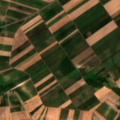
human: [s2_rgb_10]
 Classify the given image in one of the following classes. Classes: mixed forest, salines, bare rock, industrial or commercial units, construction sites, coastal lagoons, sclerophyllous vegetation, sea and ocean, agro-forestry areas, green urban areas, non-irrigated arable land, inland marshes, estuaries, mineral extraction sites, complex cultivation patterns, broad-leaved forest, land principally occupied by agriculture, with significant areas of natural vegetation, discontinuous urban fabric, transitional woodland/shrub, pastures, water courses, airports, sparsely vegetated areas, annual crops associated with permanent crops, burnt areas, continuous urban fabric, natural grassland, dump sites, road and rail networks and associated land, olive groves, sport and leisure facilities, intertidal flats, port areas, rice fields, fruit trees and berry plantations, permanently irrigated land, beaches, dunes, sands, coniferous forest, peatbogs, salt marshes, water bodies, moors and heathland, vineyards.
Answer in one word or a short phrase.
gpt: non-irrigated arable land, land principally occupied by agriculture, with significant areas of natural vegetation